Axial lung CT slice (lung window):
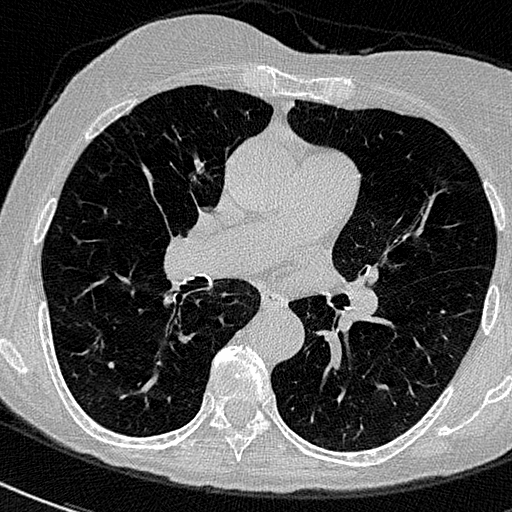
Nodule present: no